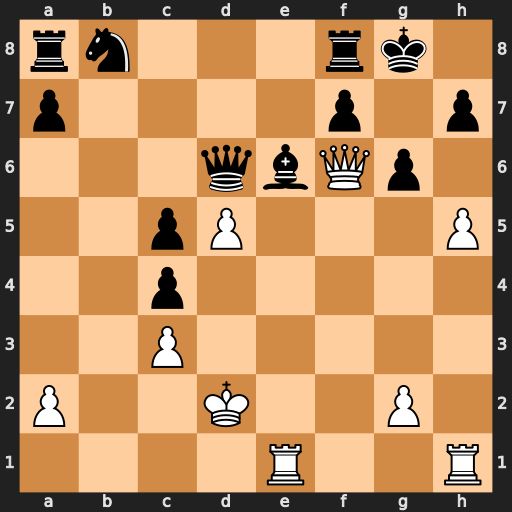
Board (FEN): rn3rk1/p4p1p/3qbQp1/2pP3P/2p5/2P5/P2K2P1/4R2R
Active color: w
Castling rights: -
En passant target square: -
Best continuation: h6 Qxd5+ Kc1 Qg5+ Qxg5